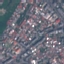
Land use / land cover class: Residential